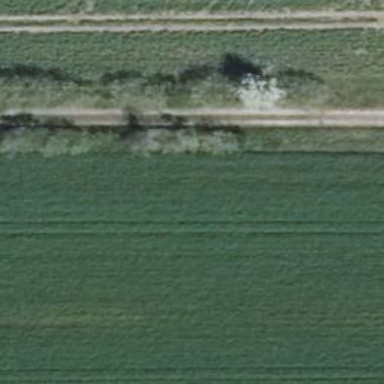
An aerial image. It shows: Row of deciduous broadleaved trees.